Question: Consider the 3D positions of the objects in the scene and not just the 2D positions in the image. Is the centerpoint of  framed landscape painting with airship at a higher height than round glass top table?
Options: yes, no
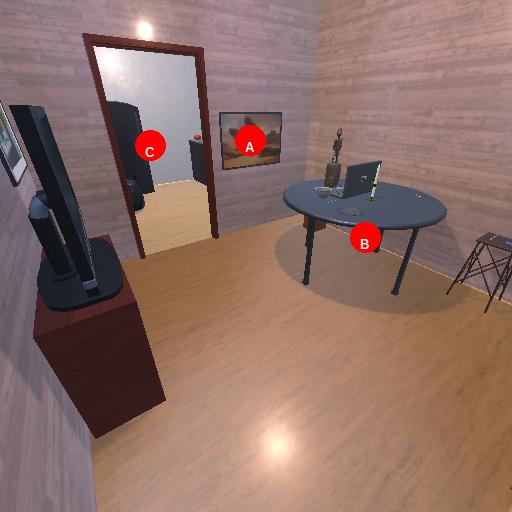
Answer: yes